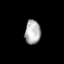
Tissue: lung
Cell type: Endothelial cells
Senescence score: 0.6918
Nuclear area (px): 367
Mean DAPI intensity: 177.507